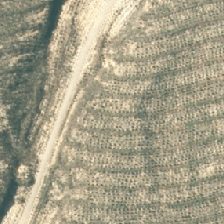
Land cover: harvested_forest